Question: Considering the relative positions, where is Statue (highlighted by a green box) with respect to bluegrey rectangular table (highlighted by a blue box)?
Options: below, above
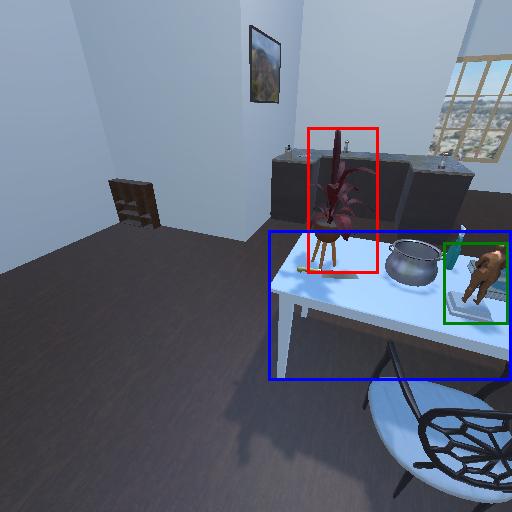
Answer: below